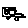
Label: car